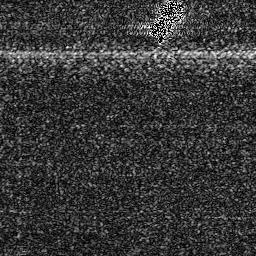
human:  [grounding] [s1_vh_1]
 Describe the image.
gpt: In the satellite image, there is  <ref>1 medium ship </ref> <box>[[58, 0, 70, 16, 0]]</box> located at top.